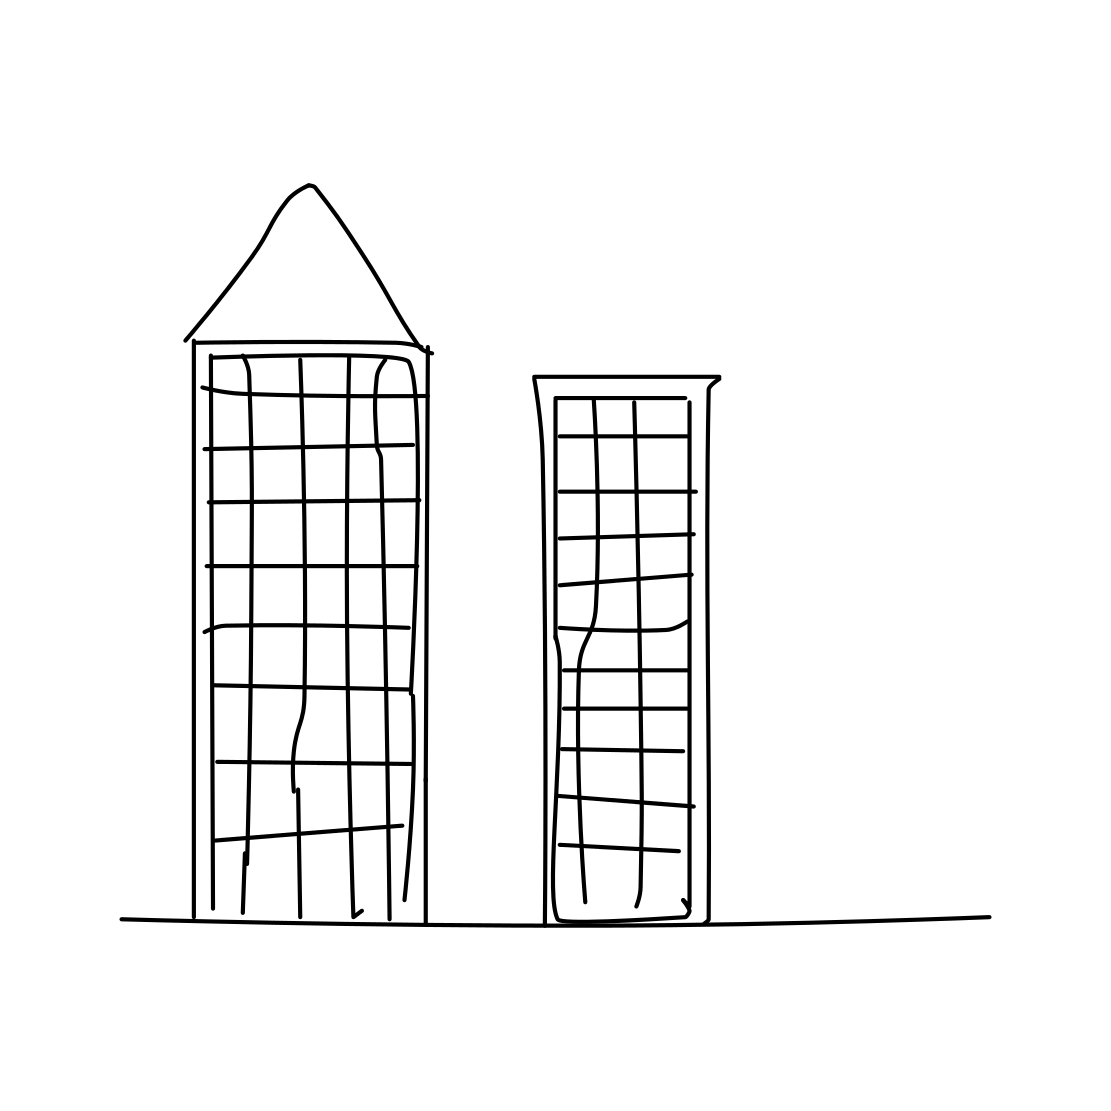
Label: skyscraper